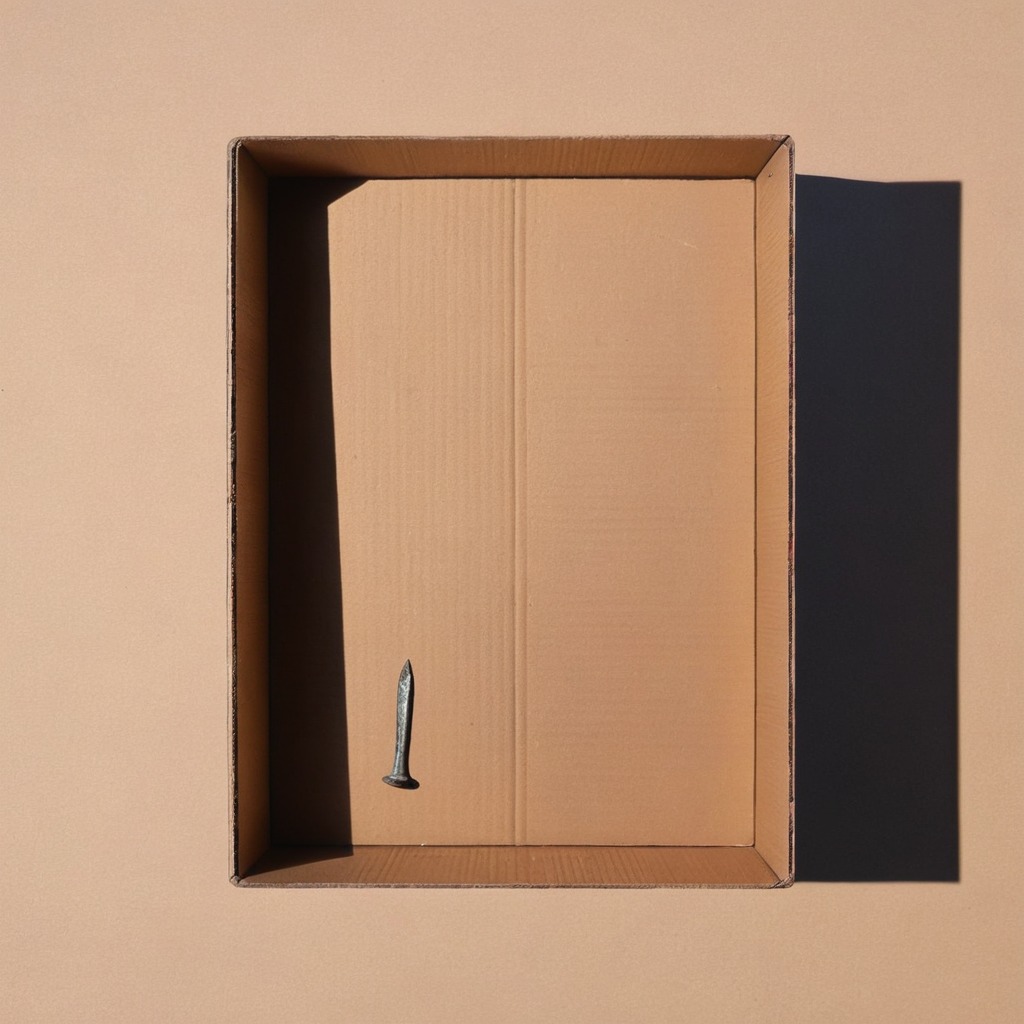
An iron nail is lying on a clean dry cardboard box surface in an outdoor workshop during daytime bright natural light soft shadows slightly creased but